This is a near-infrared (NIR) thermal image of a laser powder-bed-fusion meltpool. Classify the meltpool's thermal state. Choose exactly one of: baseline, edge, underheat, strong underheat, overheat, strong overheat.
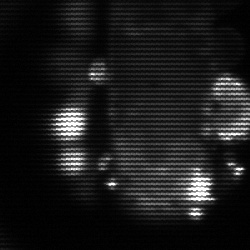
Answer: strong underheat